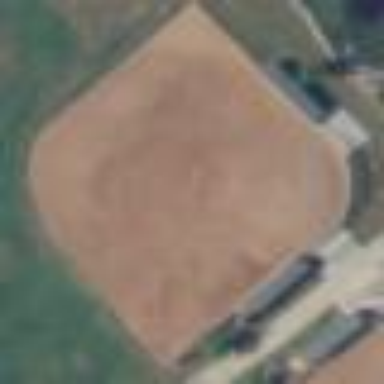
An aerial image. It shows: Baseball pitch for leisure land activities.